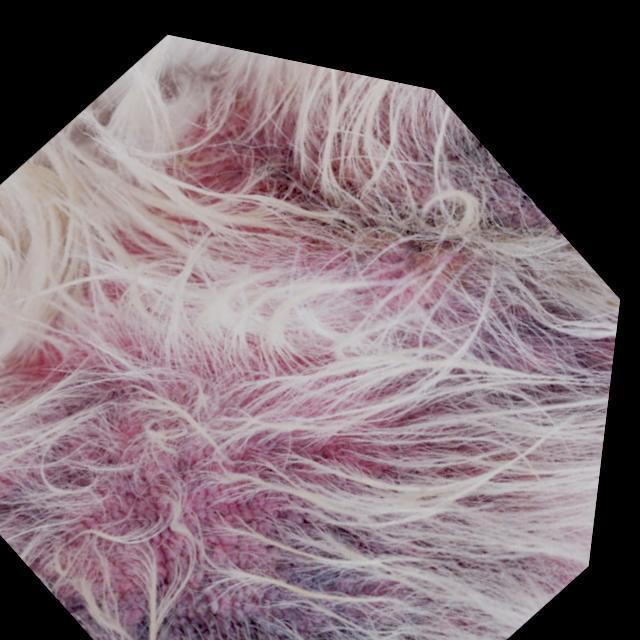
Canine fungal skin infection — characterized by alopecia, scaling, crusting, and circular lesions. Common agents include Malassezia and Candida species.